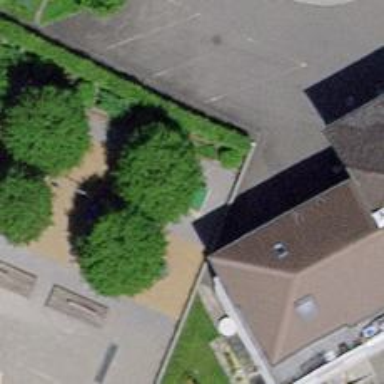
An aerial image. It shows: Playground with playhouse.